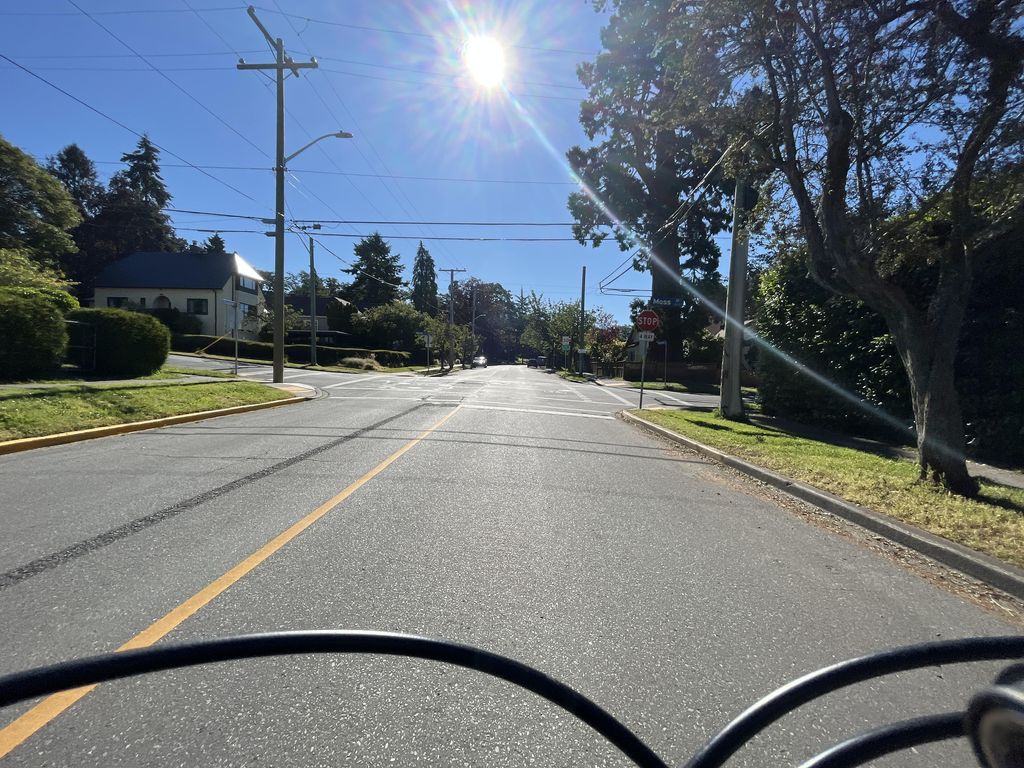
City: victoria